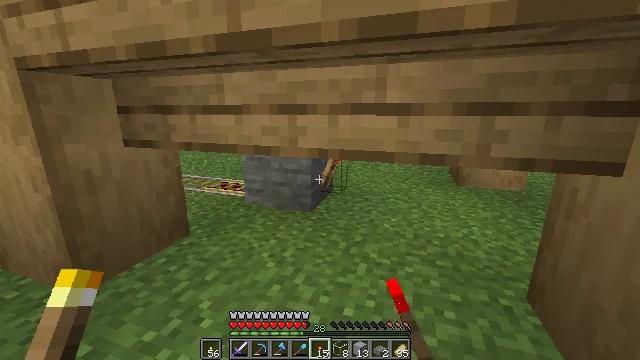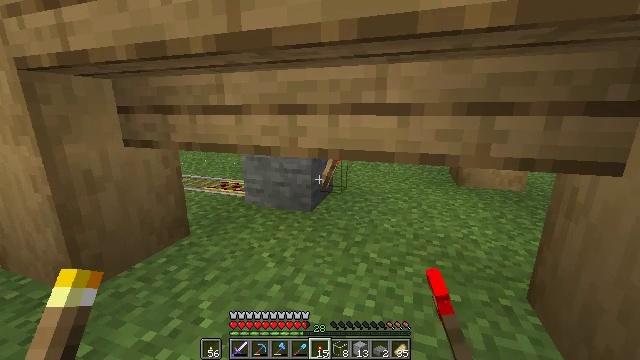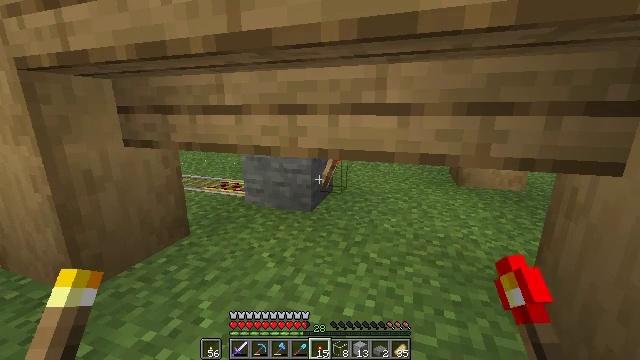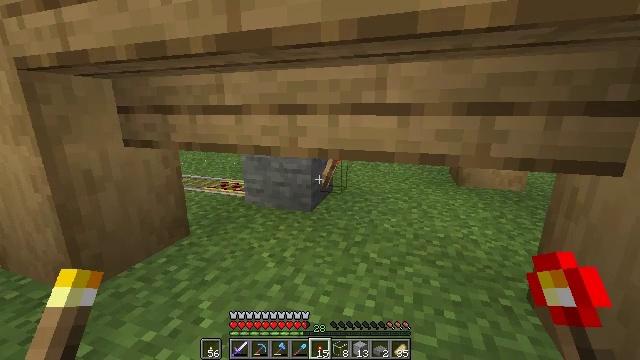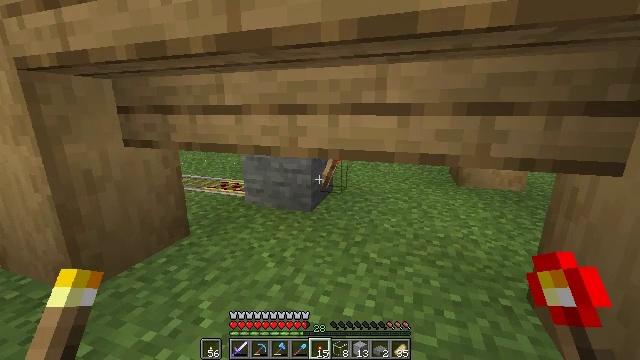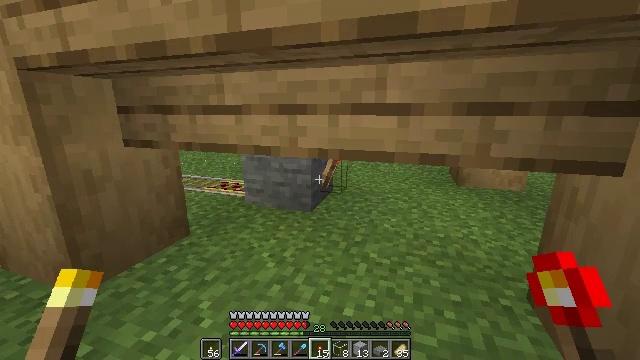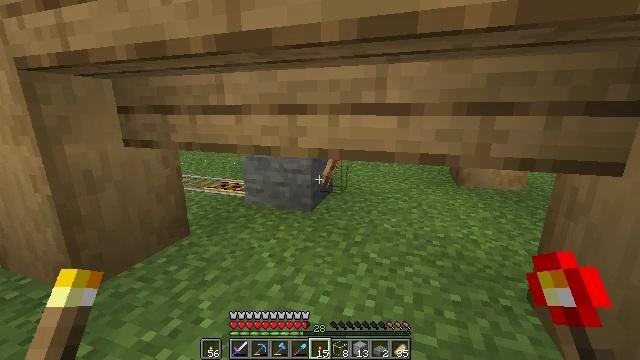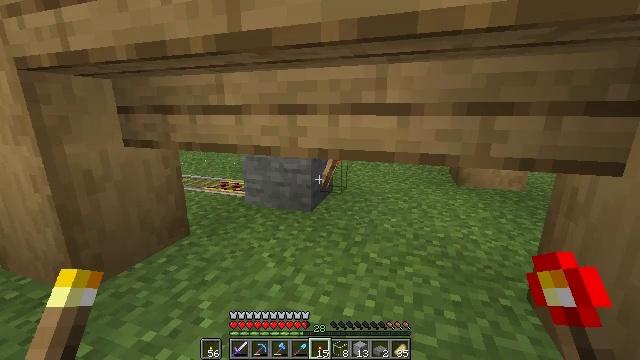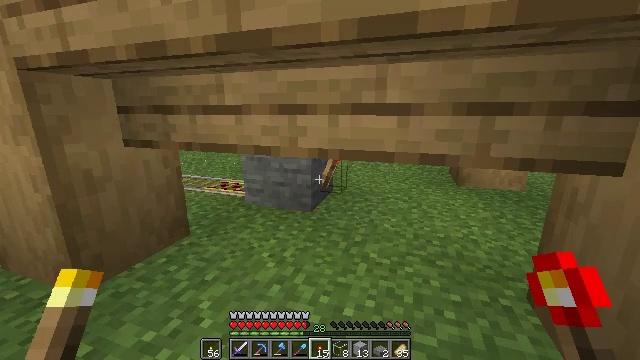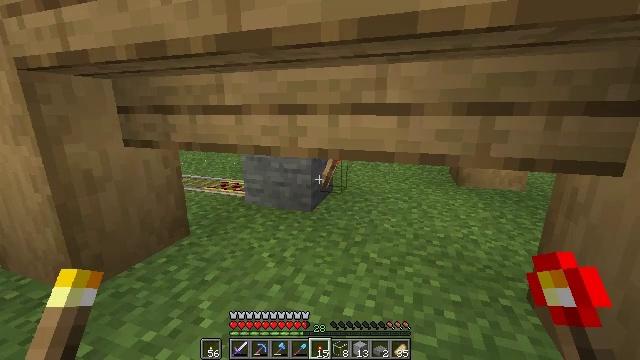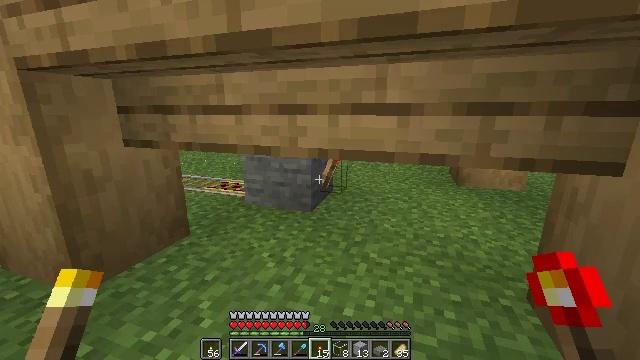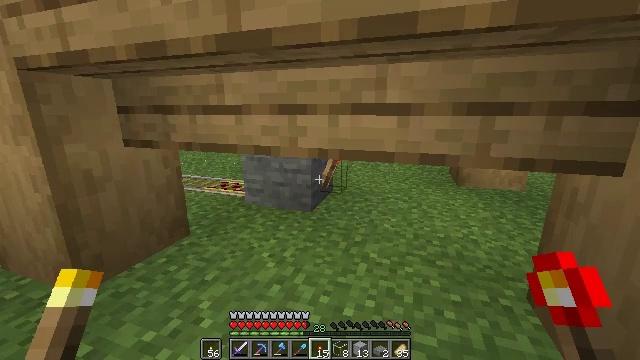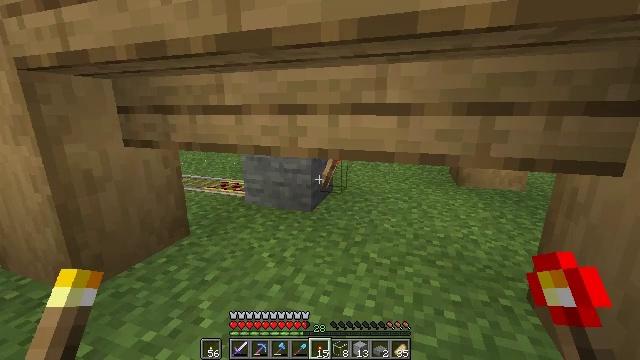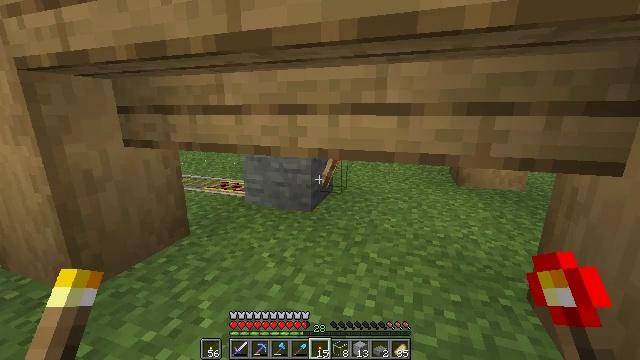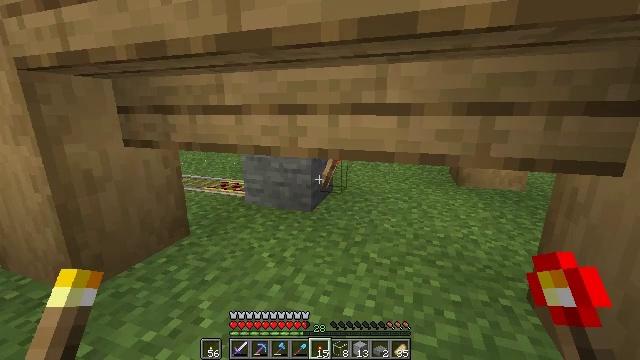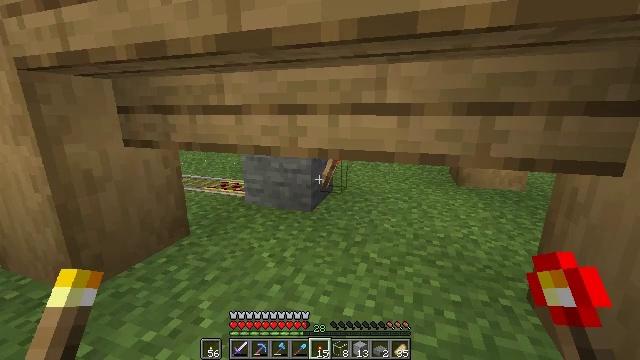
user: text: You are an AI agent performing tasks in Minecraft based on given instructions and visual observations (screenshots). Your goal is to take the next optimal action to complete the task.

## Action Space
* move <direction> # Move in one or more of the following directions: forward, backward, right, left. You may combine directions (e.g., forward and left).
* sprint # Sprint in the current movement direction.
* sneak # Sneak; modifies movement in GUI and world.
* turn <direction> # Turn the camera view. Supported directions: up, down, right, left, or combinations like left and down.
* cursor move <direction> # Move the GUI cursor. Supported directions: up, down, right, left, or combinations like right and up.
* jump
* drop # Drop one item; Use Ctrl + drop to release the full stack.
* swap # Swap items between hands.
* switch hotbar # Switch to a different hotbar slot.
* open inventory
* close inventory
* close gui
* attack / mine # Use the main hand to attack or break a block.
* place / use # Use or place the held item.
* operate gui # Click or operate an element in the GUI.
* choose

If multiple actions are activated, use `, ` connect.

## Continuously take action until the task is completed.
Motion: motion action
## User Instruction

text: Gather the redstone wall torch attached to the wall.
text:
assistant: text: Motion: sneak
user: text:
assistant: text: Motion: sneak
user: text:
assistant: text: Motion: sneak
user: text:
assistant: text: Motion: sneak
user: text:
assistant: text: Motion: sneak
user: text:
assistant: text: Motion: sneak
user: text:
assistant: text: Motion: sneak
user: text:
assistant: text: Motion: sneak
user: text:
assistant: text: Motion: sneak
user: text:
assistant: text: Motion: sneak
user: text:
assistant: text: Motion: sneak
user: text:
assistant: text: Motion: sneak
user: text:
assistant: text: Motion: sneak
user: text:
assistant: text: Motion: sneak
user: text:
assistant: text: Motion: sneak
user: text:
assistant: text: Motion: sneak
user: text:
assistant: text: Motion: sneak
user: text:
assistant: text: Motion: sneak
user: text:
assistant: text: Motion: sneak
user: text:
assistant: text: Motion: sneak
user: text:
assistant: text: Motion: sneak
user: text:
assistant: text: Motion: sneak
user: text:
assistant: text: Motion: sneak
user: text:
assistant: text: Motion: sneak
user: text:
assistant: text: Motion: sneak
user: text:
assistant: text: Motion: sneak, attack / mine
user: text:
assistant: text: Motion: sneak, attack / mine
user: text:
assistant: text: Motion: sneak, attack / mine
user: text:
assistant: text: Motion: sneak, attack / mine
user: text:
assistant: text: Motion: sneak